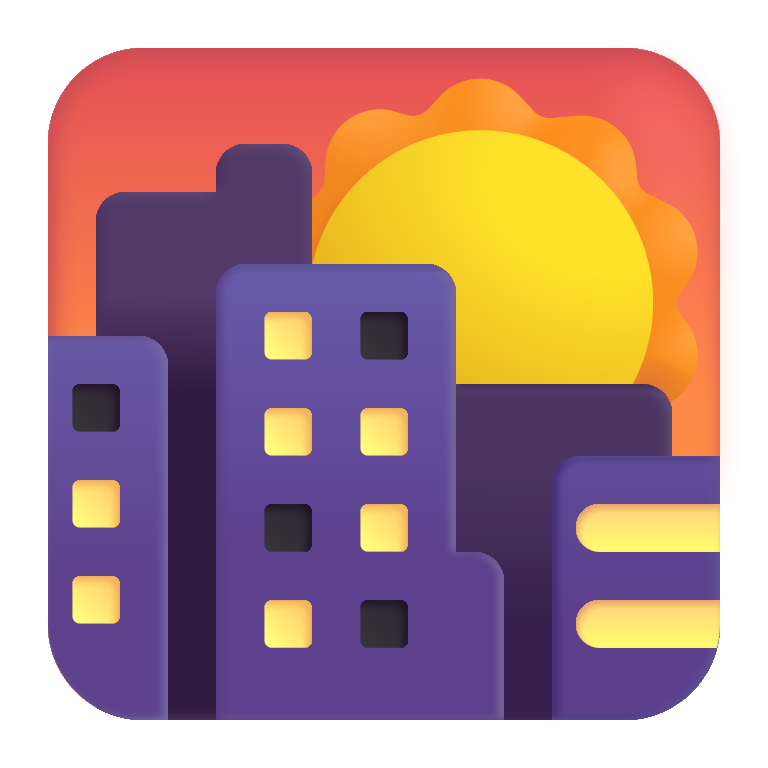
sunset color